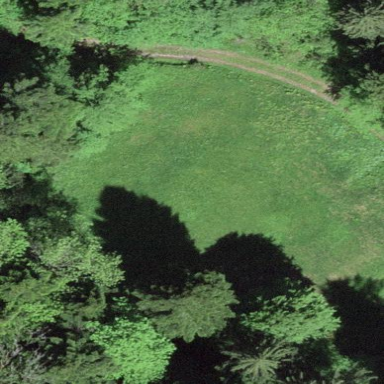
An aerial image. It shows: Beautiful meadow.